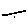
Label: line